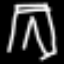
Label: pants